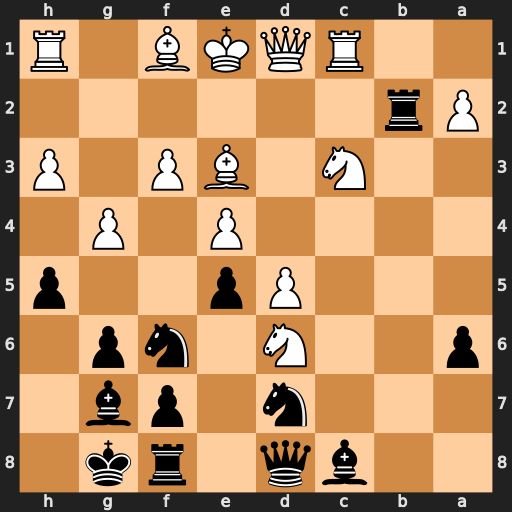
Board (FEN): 2bq1rk1/3n1pb1/p2N1np1/3Pp2p/4P1P1/2N1BP1P/Pr6/2RQKB1R
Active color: b
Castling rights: K
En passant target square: -
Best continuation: Ne8 Rc2 Rxc2 Qxc2 Nxd6